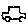
Label: car